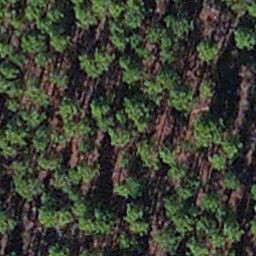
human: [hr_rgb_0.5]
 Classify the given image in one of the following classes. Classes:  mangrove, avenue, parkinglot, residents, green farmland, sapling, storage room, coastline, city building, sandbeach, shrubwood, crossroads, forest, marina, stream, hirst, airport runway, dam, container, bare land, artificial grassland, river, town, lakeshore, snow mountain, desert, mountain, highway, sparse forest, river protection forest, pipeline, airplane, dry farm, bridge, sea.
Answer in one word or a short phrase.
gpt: sapling